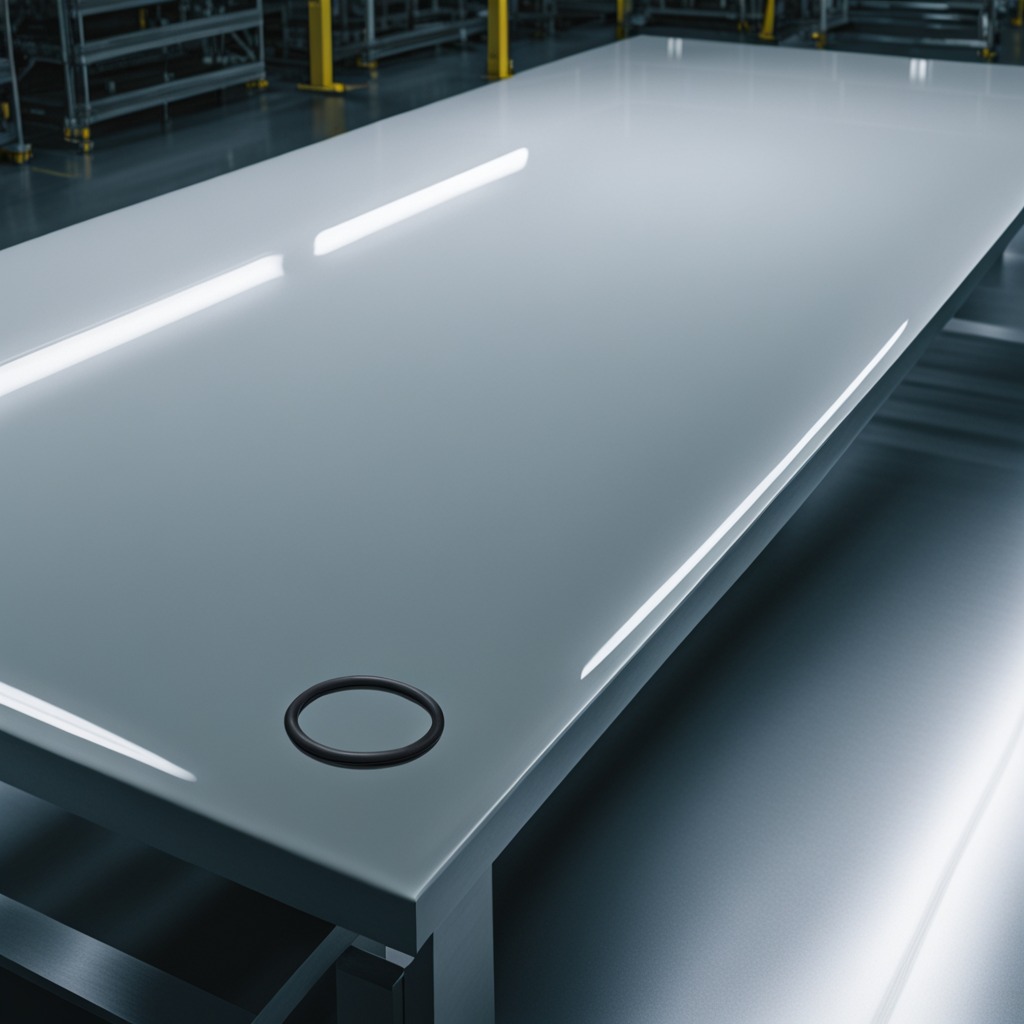
A rubber O-ring is lying on a high-gloss table in a ship maintenance bay industrial lighting.